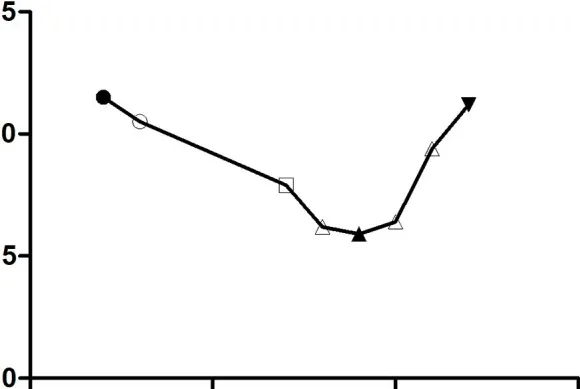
Trends of hemoglobin with age in this patient. Preoperative hemoglobin,. Hemoglobin before taking amiodarone,. Hemoglobin after 4 months of amiodarone administration,. Hemoglobin before treatment with prednisone,. Hemoglobin after 3 months of prednisone administration. The first one: Hemoglobin 1 month before amiodarone administration, The second one: Hemoglobin 1 month after amiodarone administration, The third one: Hemoglobin 2 months after amiodarone administration.
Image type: pathology (masson_trichrome)